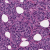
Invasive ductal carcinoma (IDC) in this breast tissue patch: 1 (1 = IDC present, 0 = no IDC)